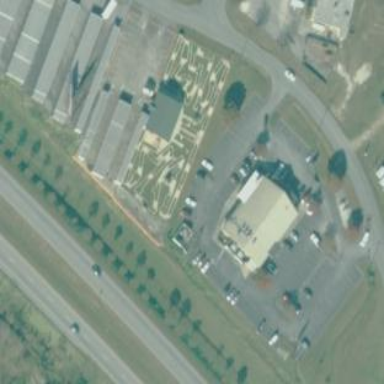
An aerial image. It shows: Miniature golf leisure land.